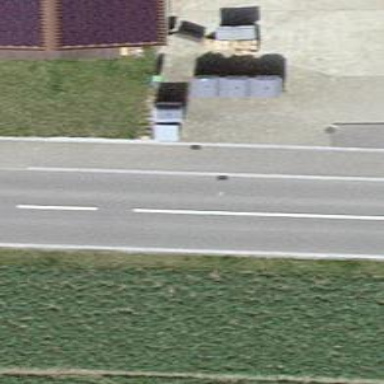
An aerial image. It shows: Recycling container at amenity designated for recycling.